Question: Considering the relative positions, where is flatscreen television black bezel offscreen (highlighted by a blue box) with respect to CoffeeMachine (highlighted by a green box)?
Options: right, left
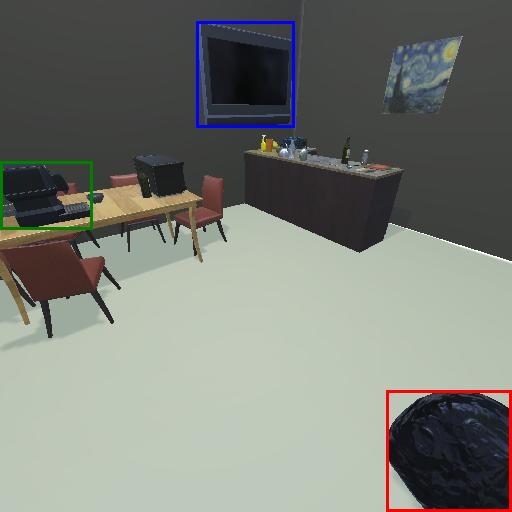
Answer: right